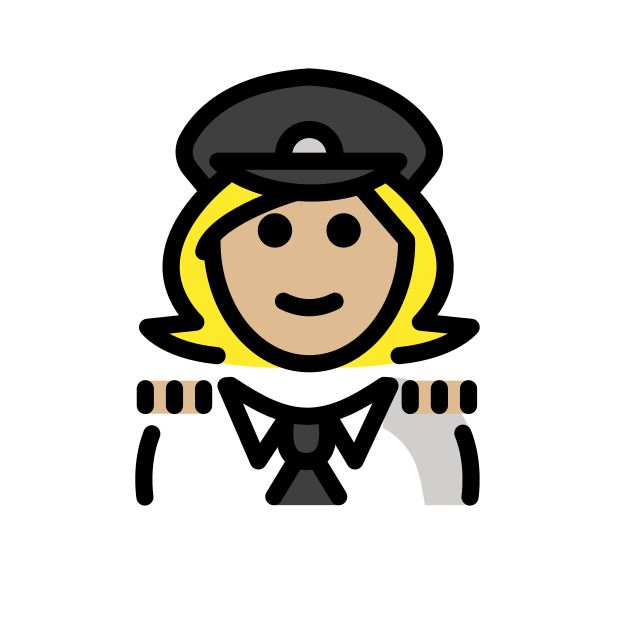
woman pilot: medium-light skin tone